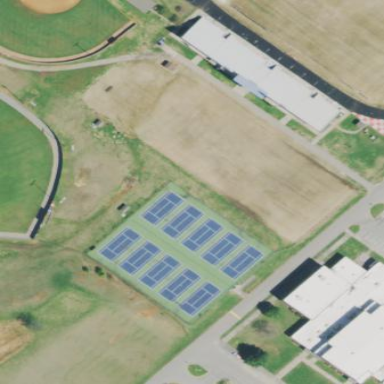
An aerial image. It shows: Tennis court on the leisure land pitch.